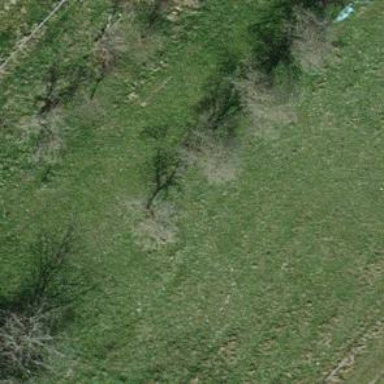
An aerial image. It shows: Single tag "natural: tree."